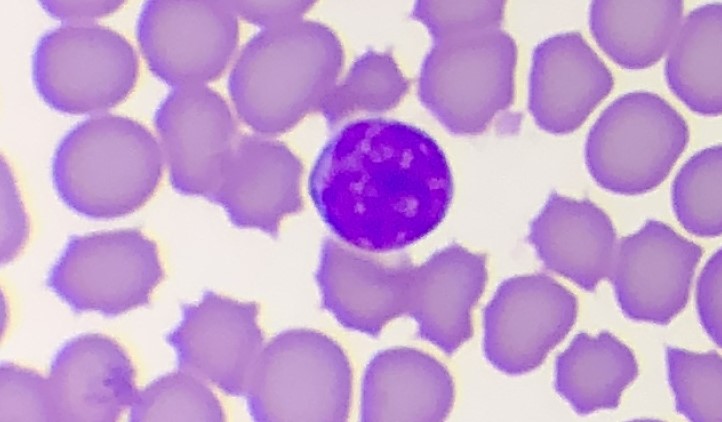
White blood cell type: Lymphocyte